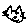
Label: cat